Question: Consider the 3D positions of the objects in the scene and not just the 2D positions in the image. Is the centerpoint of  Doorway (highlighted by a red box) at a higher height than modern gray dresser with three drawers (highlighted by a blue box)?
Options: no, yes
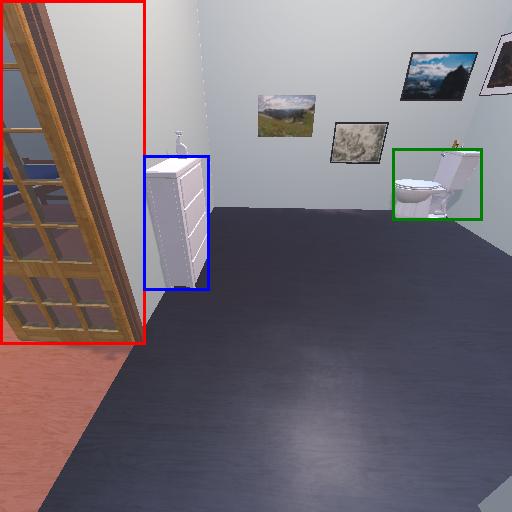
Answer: no